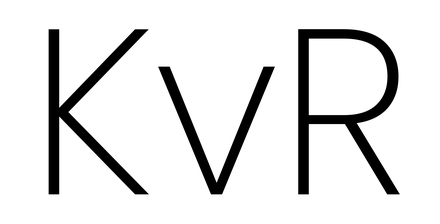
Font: Poppins-ExtraLight